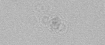
Label: camera_spot